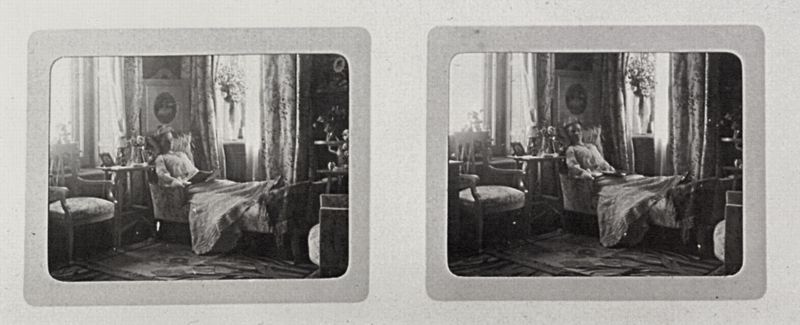
Künstler: Russischer Photograph
Schlagwörter: gemälde, mann, schatten, bewegung, blumen, fenster, frau, frisur, grau, haar, hell, holz, kleid, licht, raum, schwarz, stuhl, tisch, weiss, zimmer, blick, dame, tuch, teppich, bluse, halten, mensch, rahmen, bild, möbel, schauen, vorhang, boden, interieur, sessel, decke, innen, person, rechts, vase, bilder, bilderrahmen, fotos, kommode, schrank, liegen, blumenvase, zwei, studie, monochrom, gardine, vorhänge, lesen, streifen, tepich, bett, schlafzimmer, stube, schoß, liegend, momentaufnahme, foto, fotografie, fussboden, belichtung, hängen, krank, buch, lehnstuhl, links, schwarz-weiss, brille, photo, erheben, liege, serie, kranker, chaiselongue, einrichtung, abzug, kranke, fotographie, format, doppelt, quadratisch, fenser, doppel, vergleich, räumlich, liegender, effekt, tuck, daguerrotypie, aufschauen, nadar, aufnahmen, klied, doppelbild, guckkasten, dias, daguerre, stereo, stereofotografie, stereoskopie, aufschauem, betthaube, chronografie, fernseher, filmausschnitt, kleis, nachtmütze, serienfotografie, stereobild, stereografie, stereoskop, stereotopie, straußtisch, tischen, zelluloid